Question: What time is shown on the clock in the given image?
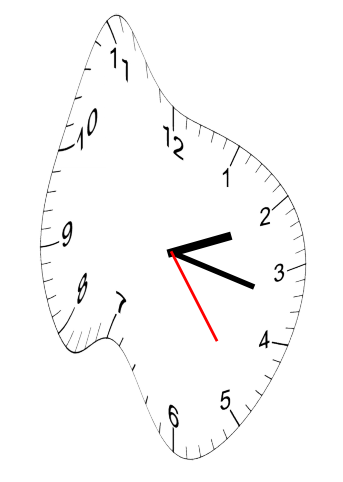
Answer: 02:17:24